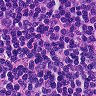
Metastatic tissue present: yes